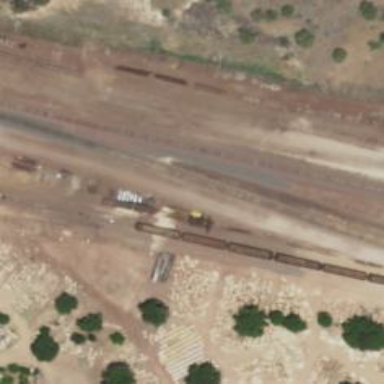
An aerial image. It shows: Railway siding with rails.